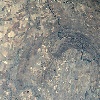
Label: land